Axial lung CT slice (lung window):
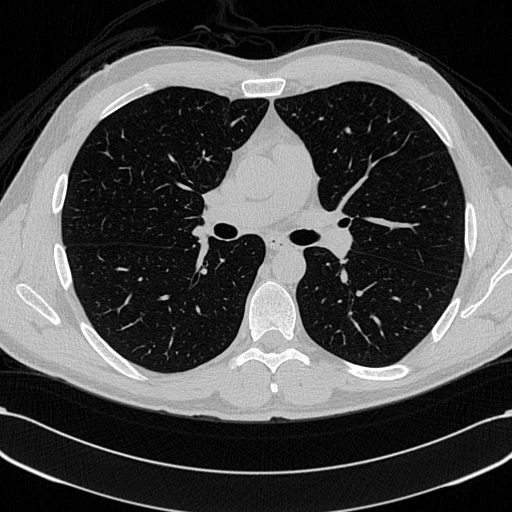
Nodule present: no